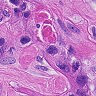
Metastatic tissue present: yes